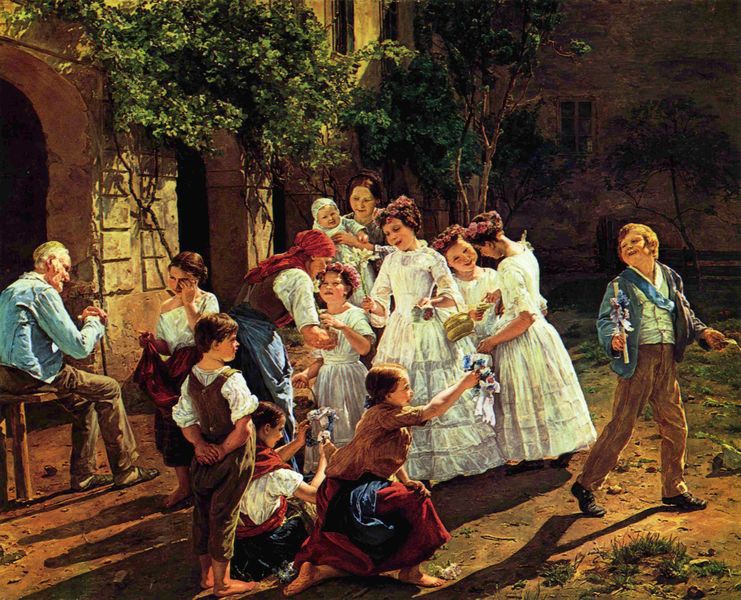
Titel: Am Fronleichnamsmorgen
Künstler: Ferdinand Georg Waldmüller
Standort: Wien
Institution: Österreichische Galerie im Belvedere
Schlagwörter: baum, blau, blätter, gemälde, mann, schatten, weiß, bäume, gelb, grün, menschen, mädchen, sitzen, äste, blumen, braun, fenster, frau, haar, hell, kleid, kleider, licht, reden, schwarz, tür, blüten, dame, gebäude, gras, haus, rasen, rot, tuch, beige, fest, leute, rock, tanz, alt, feier, feiern, hemd, hose, wand, alte, architektur, arm, haarschmuck, stein, steine, bild, ast, erde, strauch, zweige, kirche, sonne, boden, sitzend, tücher, familie, kind, mutter, vater, blatt, musik, pflanze, schleifen, tanzen, rosa, genre, kinder, landleben, stock, garten, ranken, schärpe, schürze, sommer, kauern, bogen, fassade, genremalerei, alter mann, gehstock, röcke, schuhe, schule, buben, jungen, knaben, dorf, mauer, hof, ausflug, baby, idylle, bank, hocker, schemel, romantik, spielen, kopftuch, kerze, korb, kerzen, stufen, junge, rüsche, rüschen, schick, weste, gesteck, gewächs, freude, tor, strauß, sträuße, lachen, spiel, barfuss, gang, spitzweg, innenhof, alter, knabe, kreuz, torbogen, zweig, idyll, jungs, mauerwerk, jugend, viele, knien, bürger, scherpe, kranz, liebermann, arkaden, sonntag, ranke, kleidchen, kleinkind, necken, biedermeier, jüngling, efeu, leibl, gottesdienst, messe, binde, blumenkranz, fachwerk, kletterpflanze, holzbank, büschel, hochzeit, kränze, freundlich, latzhose, körbchen, taufe, defregger, lederhose, oma, waldmüller, opa, spaß, grossmutter, schelm, blumenkränze, fröhlichkeit, grossvater, bäuerlich, waisen, waisenhaus, münchner schule, bewuchs, kommunion, unschuld, bekränzt, geschmückt, fronleichnam, verteilen, alta, tanzend, blumenmädchen, waise, brautjungfer, familienfeier, taufkerze, gruppendarstellung, kind kleidung fest kerze grupp, renke, weisser sonntag, kichre, weiße kleider, 19. jahrhundert, georg waldmüller, kommunionkinder, frohnleichnahm, fronlaichnam, blumenzränze, dhell, konfirmation, brautjungern